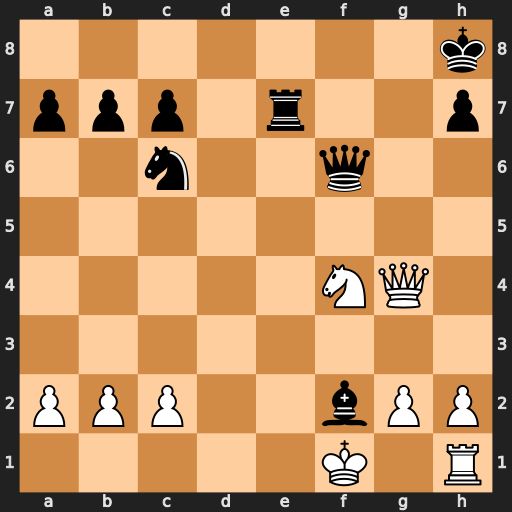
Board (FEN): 7k/ppp1r2p/2n2q2/8/5NQ1/8/PPP2bPP/5K1R
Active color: w
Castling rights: -
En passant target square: -
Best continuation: Qc8+ Kg7 Nh5+ Kg6 Nxf6